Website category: book
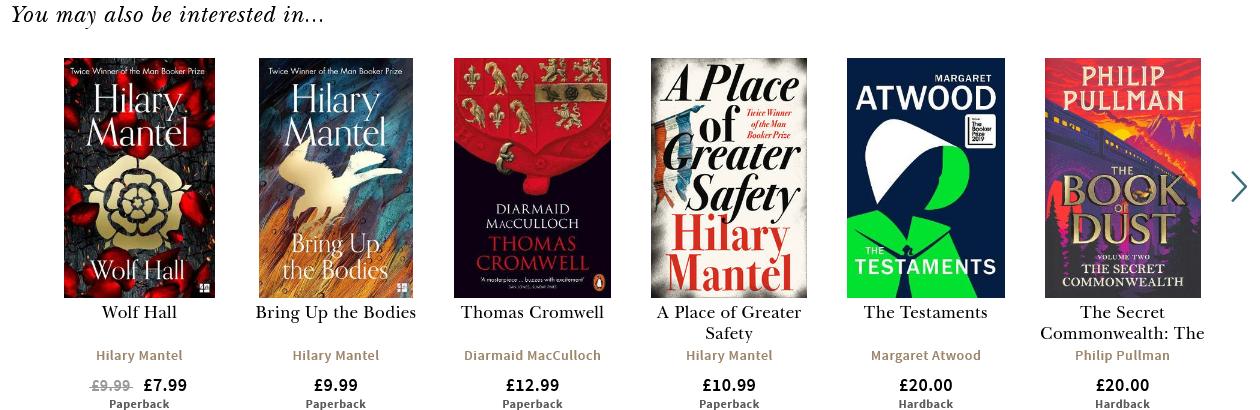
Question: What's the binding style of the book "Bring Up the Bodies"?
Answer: Paperback

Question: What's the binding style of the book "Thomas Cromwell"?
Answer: Paperback

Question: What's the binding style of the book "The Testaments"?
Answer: Hardback

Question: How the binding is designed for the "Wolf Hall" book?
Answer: Paperback

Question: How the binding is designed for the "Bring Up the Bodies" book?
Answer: Paperback

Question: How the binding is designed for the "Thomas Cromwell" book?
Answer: Paperback

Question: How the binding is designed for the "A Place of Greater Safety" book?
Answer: Paperback

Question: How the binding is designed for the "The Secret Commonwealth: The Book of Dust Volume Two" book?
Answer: Hardback

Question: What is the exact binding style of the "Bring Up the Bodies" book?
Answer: Paperback

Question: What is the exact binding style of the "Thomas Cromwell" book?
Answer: Paperback

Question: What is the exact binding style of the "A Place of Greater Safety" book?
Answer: Paperback

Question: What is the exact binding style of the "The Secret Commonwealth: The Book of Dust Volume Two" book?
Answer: Hardback

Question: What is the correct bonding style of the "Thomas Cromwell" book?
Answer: Paperback

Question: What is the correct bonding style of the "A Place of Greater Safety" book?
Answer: Paperback

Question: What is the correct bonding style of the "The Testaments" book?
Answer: Hardback

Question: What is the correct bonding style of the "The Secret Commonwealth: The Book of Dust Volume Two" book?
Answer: Hardback

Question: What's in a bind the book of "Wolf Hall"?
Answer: Paperback

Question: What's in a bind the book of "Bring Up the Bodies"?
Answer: Paperback

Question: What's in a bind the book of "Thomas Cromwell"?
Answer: Paperback

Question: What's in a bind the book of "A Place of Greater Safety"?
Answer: Paperback

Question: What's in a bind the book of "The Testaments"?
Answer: Hardback

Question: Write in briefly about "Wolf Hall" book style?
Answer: Paperback

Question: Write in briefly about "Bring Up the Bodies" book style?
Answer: Paperback

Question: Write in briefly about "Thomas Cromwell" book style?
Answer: Paperback

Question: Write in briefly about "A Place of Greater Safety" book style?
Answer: Paperback

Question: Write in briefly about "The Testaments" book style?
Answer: Hardback

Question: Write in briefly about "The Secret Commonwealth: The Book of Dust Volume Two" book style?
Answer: Hardback

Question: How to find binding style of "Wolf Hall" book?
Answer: Paperback

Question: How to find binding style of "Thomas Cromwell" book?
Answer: Paperback

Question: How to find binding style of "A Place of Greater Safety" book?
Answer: Paperback

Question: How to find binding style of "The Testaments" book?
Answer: Hardback

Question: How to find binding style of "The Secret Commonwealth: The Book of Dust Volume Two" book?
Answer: Hardback